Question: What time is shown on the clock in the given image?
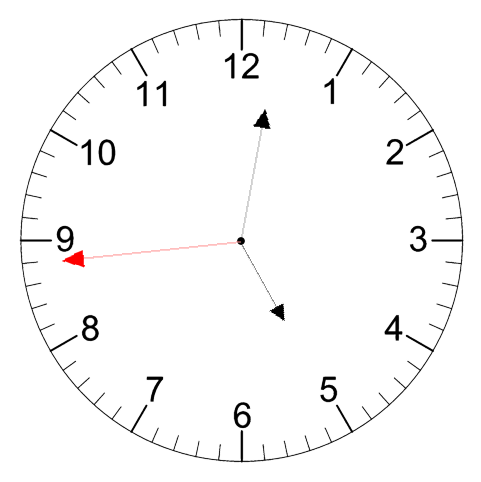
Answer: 05:01:44